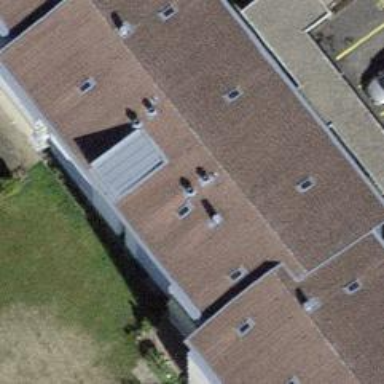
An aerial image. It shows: Building with tile roof.